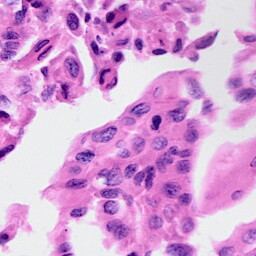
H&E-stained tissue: Cervix